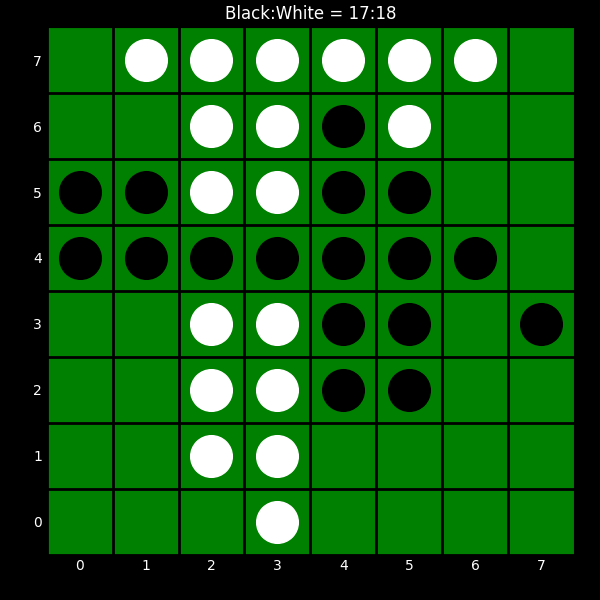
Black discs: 17
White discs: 18